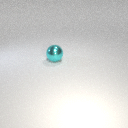
large cyan metal sphere